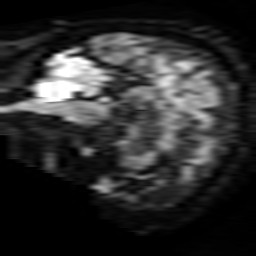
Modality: TRACE
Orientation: sagittal
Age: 84
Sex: female
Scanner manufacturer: philips
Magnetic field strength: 3 T
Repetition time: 4.405 s
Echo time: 0.06069 s